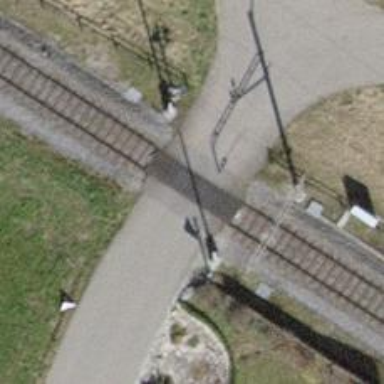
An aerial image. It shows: Level crossing along the railway.